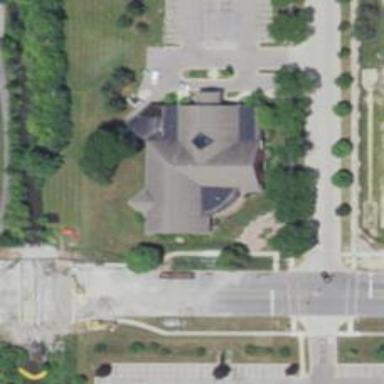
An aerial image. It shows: Building that serves as library.